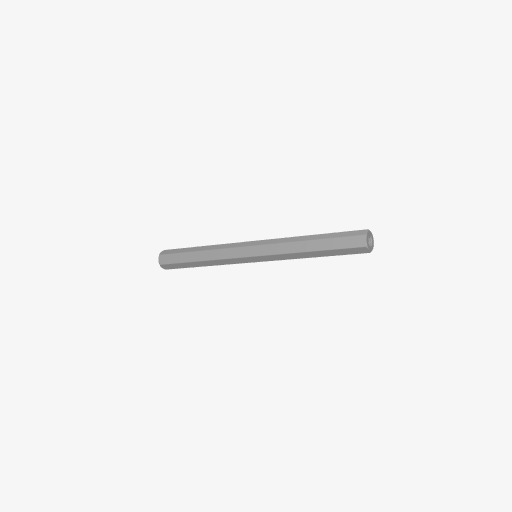
Part: Standoff8RID88